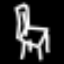
Label: chair